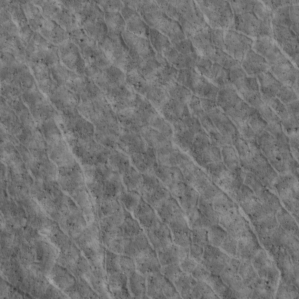
Label: non_frost